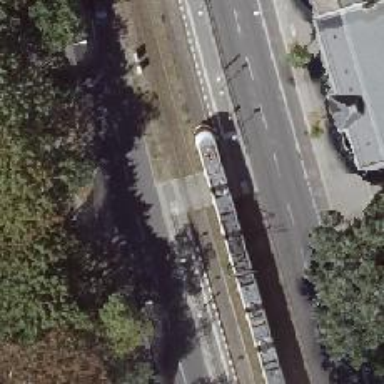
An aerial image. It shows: Tram crossing on the railway.